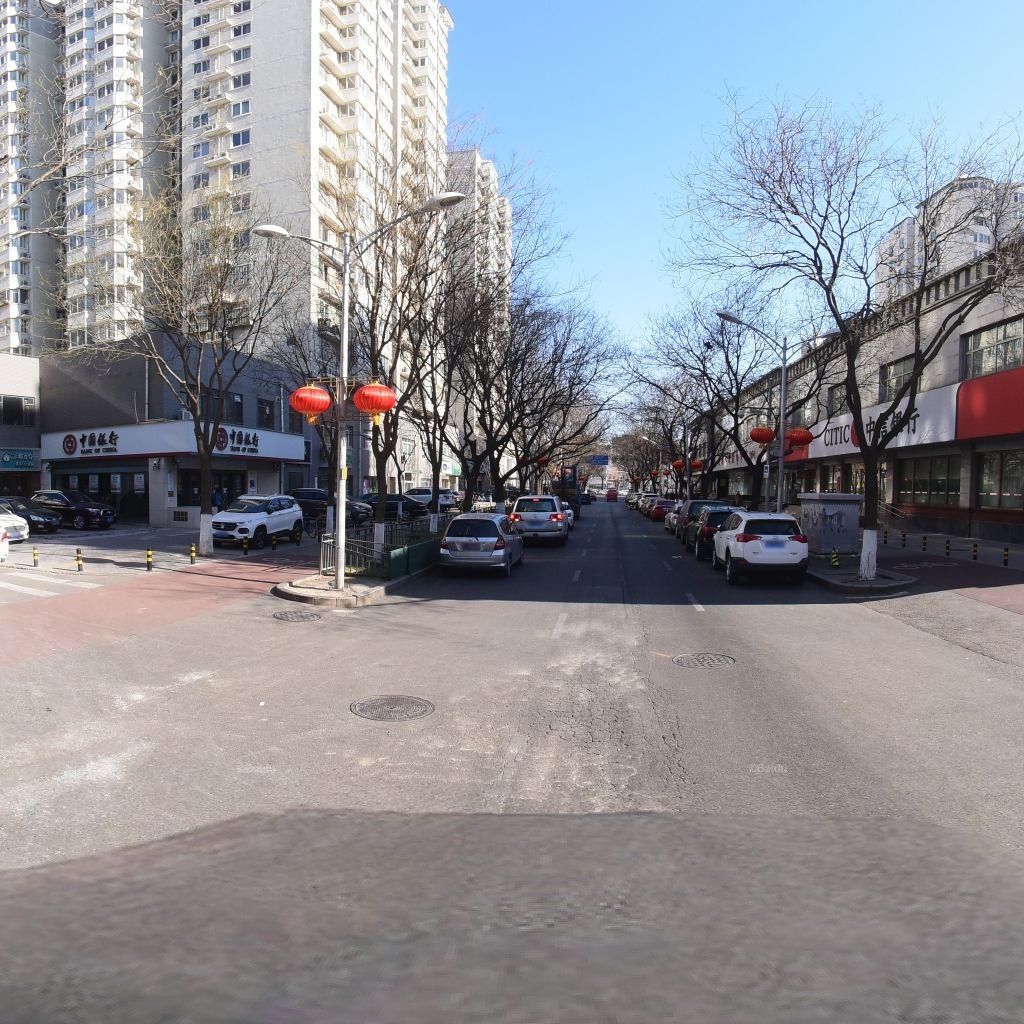
Region: Dongcheng
Road damage annotations: longitudinal crack, longitudinal crack, alligator crack, manhole cover, manhole cover, manhole cover